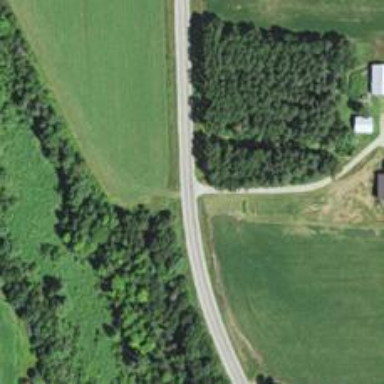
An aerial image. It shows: Secondary road.